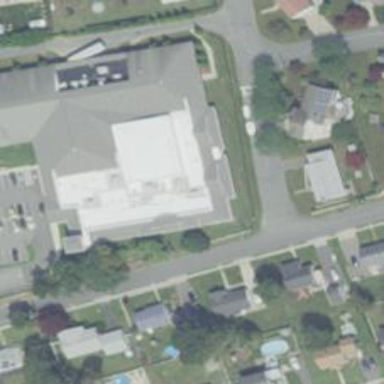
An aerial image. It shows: School.